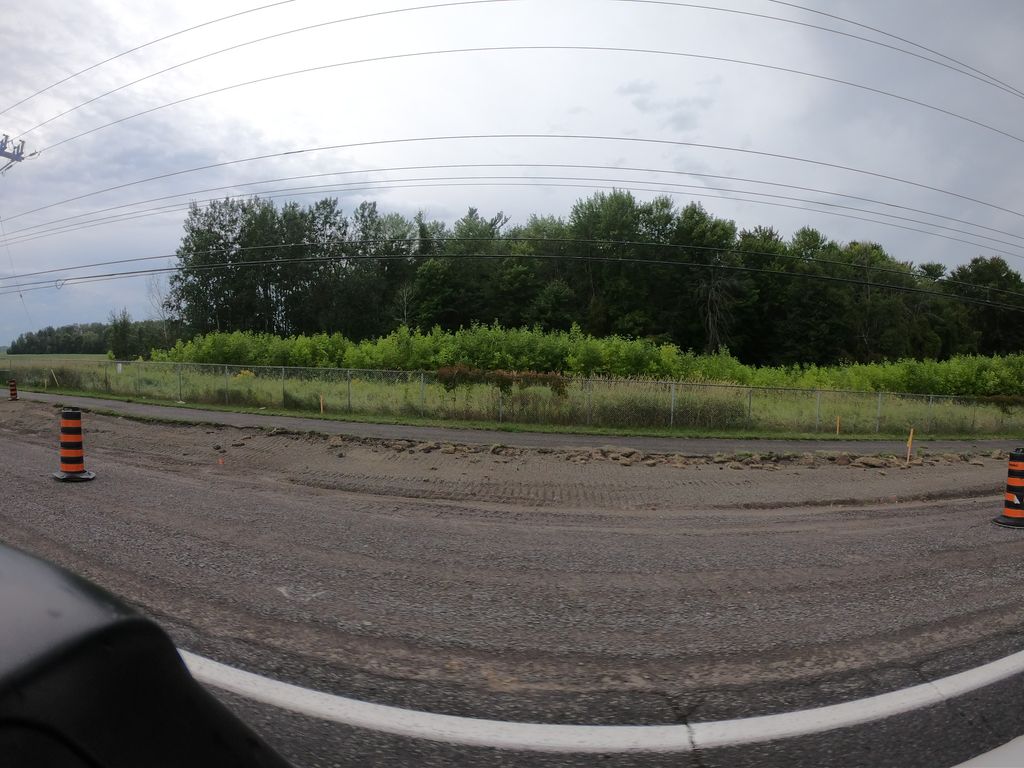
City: ottawa-gatineau